Question: I would like to implement a click listener for the CheckBoxes of a ListView that uses a custom adapter. Like this:

I know about the existence of the choiceMode, but I would like to implement myself.
I'm trying to apply good practices.
This is how my adapter looks like:
'''
public class TaskListAdapter extends ArrayAdapter<ListTask> {
private ArrayList<ListTask> mItems;
private ArrayList<Boolean> mChecked;
private LayoutInflater mInflater;
public TaskListAdapter(Context context, int textViewResourceId, ArrayList<ListTask> items) {
super(context, textViewResourceId, items);
this.mItems = items;
// Cache the LayoutInflate to avoid asking for a new one each time
mInflater = LayoutInflater.from(context);
// Initialize all checkboxes with false value
mChecked = new ArrayList<Boolean>();
for (int i = 0; i < this.getCount(); i++) {
mChecked.add(i, false);
}
}
@Override
public View getView(final int position, View convertView, ViewGroup parent) {
final ViewHolder holder;
if (convertView == null) {
convertView = mInflater.inflate(R.layout.list_row, null);
holder = new ViewHolder();
holder.checkbox = (CheckBox) convertView.findViewById(R.id.mycheckbox);
holder.text = (TextView) convertView.findViewById(R.id.mytext);
convertView.setTag(holder);
} else {
holder = (ViewHolder) convertView.getTag();
}
MyList mylist = mItems.get(position);
holder.text.setText(mylist.getMyText());
// Create a listener for the CheckBox
holder.checkbox.setOnClickListener(new OnClickListener() {
@Override
public void onClick(View v) {
if (holder.checkbox.isChecked()) {
mChecked.set(position, true);
} else {
mChecked.set(position, false);
}
}
});
holder.checkbox.setChecked(mChecked.get(position));
return convertView;
}
static class ViewHolder {
CheckBox checkbox;
TextView text;
}
}
'''
When I run my app, I get this error:
> java.lang.IndexOutOfBoundsException:
Invalid location 0, size is 0
That errors is thrown by the line
'''
holder.checkbox.setChecked(mChecked.get(position));
'''
that is just before the return statement.
If I comment it and re-run the app, it shows the list, but when I click on a checkbox it throws also a IndexOutOfBoundsException for this line:
'''
mChecked.set(position, true);
'''
that is inside the "if" statement that checks if the checkbox is checked.
What am I doing wrong?
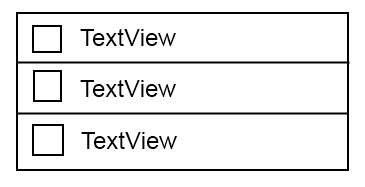
Answer: Did you check the value of position? Also did you ensure that your targeting the right views and even populating your list? Chances are you didn't populate your ListView. From what I remember position was NOT the variable I was interested in when it came to the ListView and CheckBoxes.